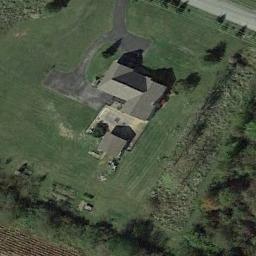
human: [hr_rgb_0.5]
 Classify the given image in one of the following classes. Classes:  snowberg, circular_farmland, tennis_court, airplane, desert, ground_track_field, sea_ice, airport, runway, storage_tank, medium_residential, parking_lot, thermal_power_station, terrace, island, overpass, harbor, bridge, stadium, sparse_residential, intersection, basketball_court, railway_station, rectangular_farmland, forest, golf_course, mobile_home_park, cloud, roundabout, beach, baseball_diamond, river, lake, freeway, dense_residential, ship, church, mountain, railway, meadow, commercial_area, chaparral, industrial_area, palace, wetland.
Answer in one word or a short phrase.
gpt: sparse_residential